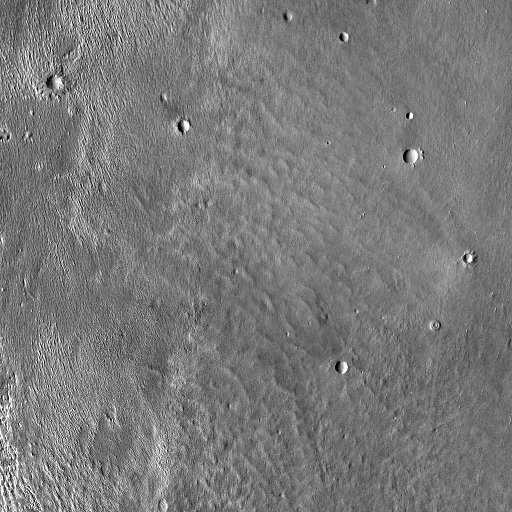
Crater classes present: Background, Other